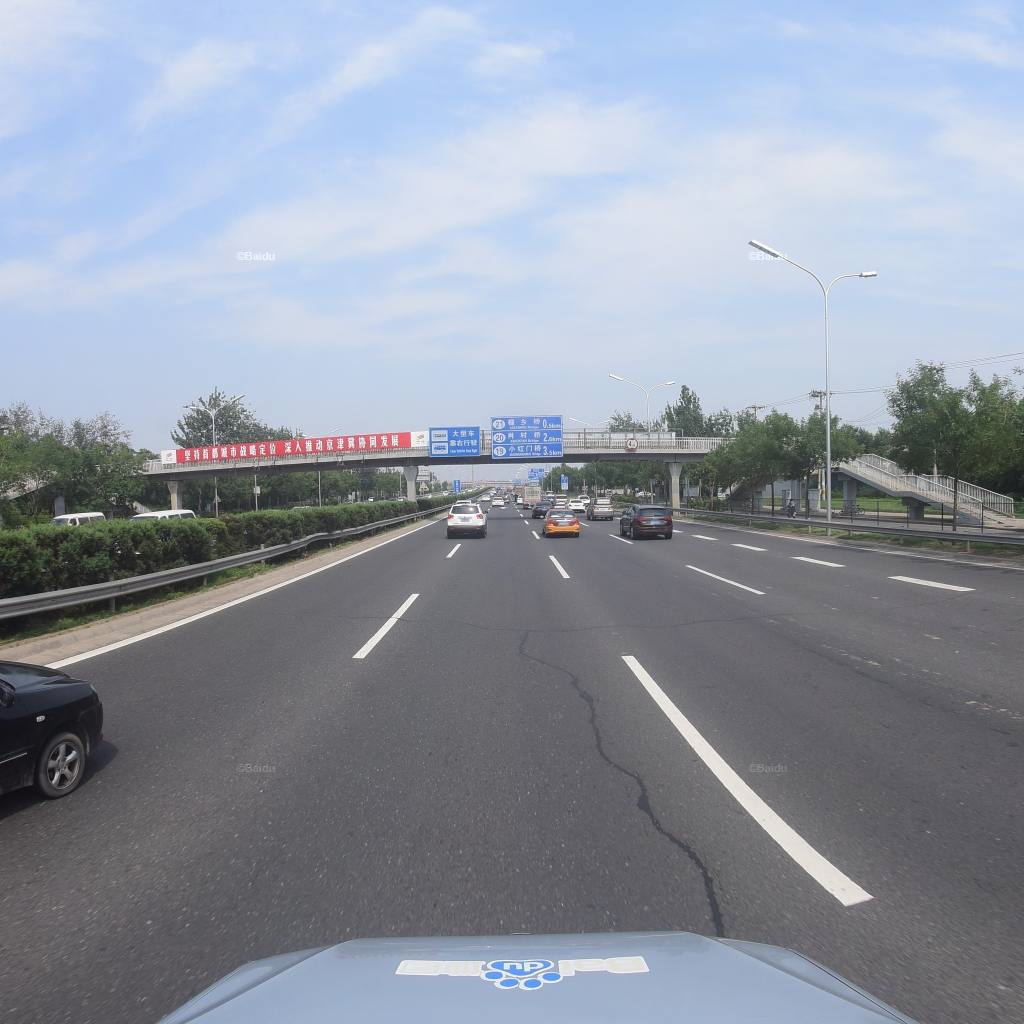
Region: Fengtai
Road damage annotations: transverse patch, longitudinal patch